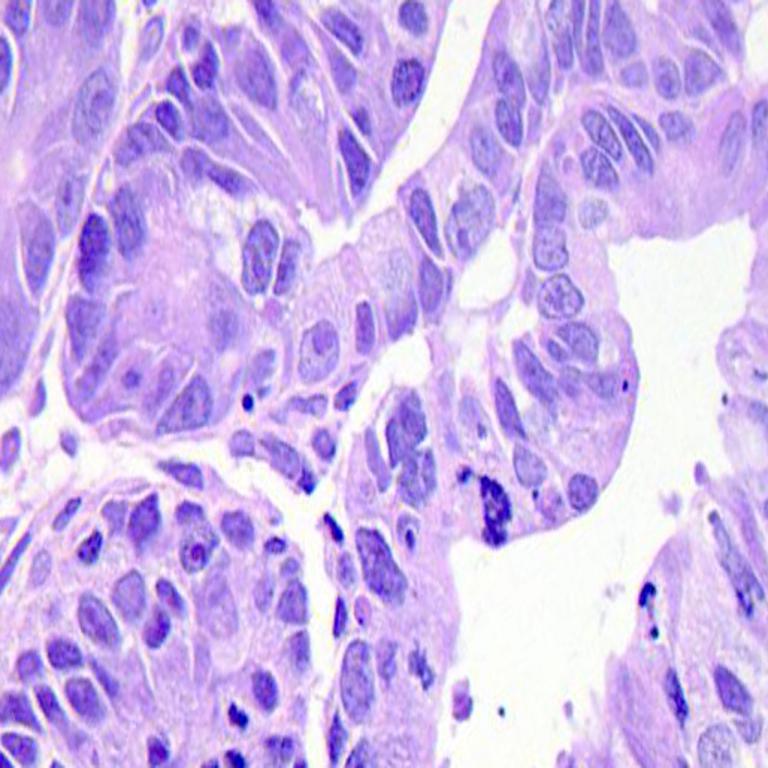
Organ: colon
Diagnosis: adenocarcinomas